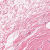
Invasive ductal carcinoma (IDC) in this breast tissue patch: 0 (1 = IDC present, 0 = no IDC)